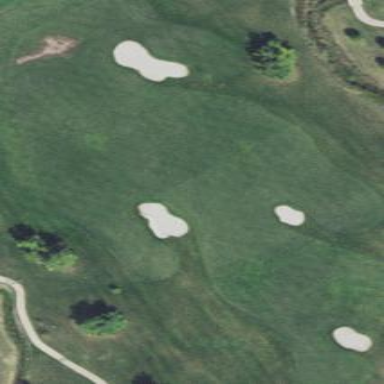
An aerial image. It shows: Grassy area designated as golf fairway.